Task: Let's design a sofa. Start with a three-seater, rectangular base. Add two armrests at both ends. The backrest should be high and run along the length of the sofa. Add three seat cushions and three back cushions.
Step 486:
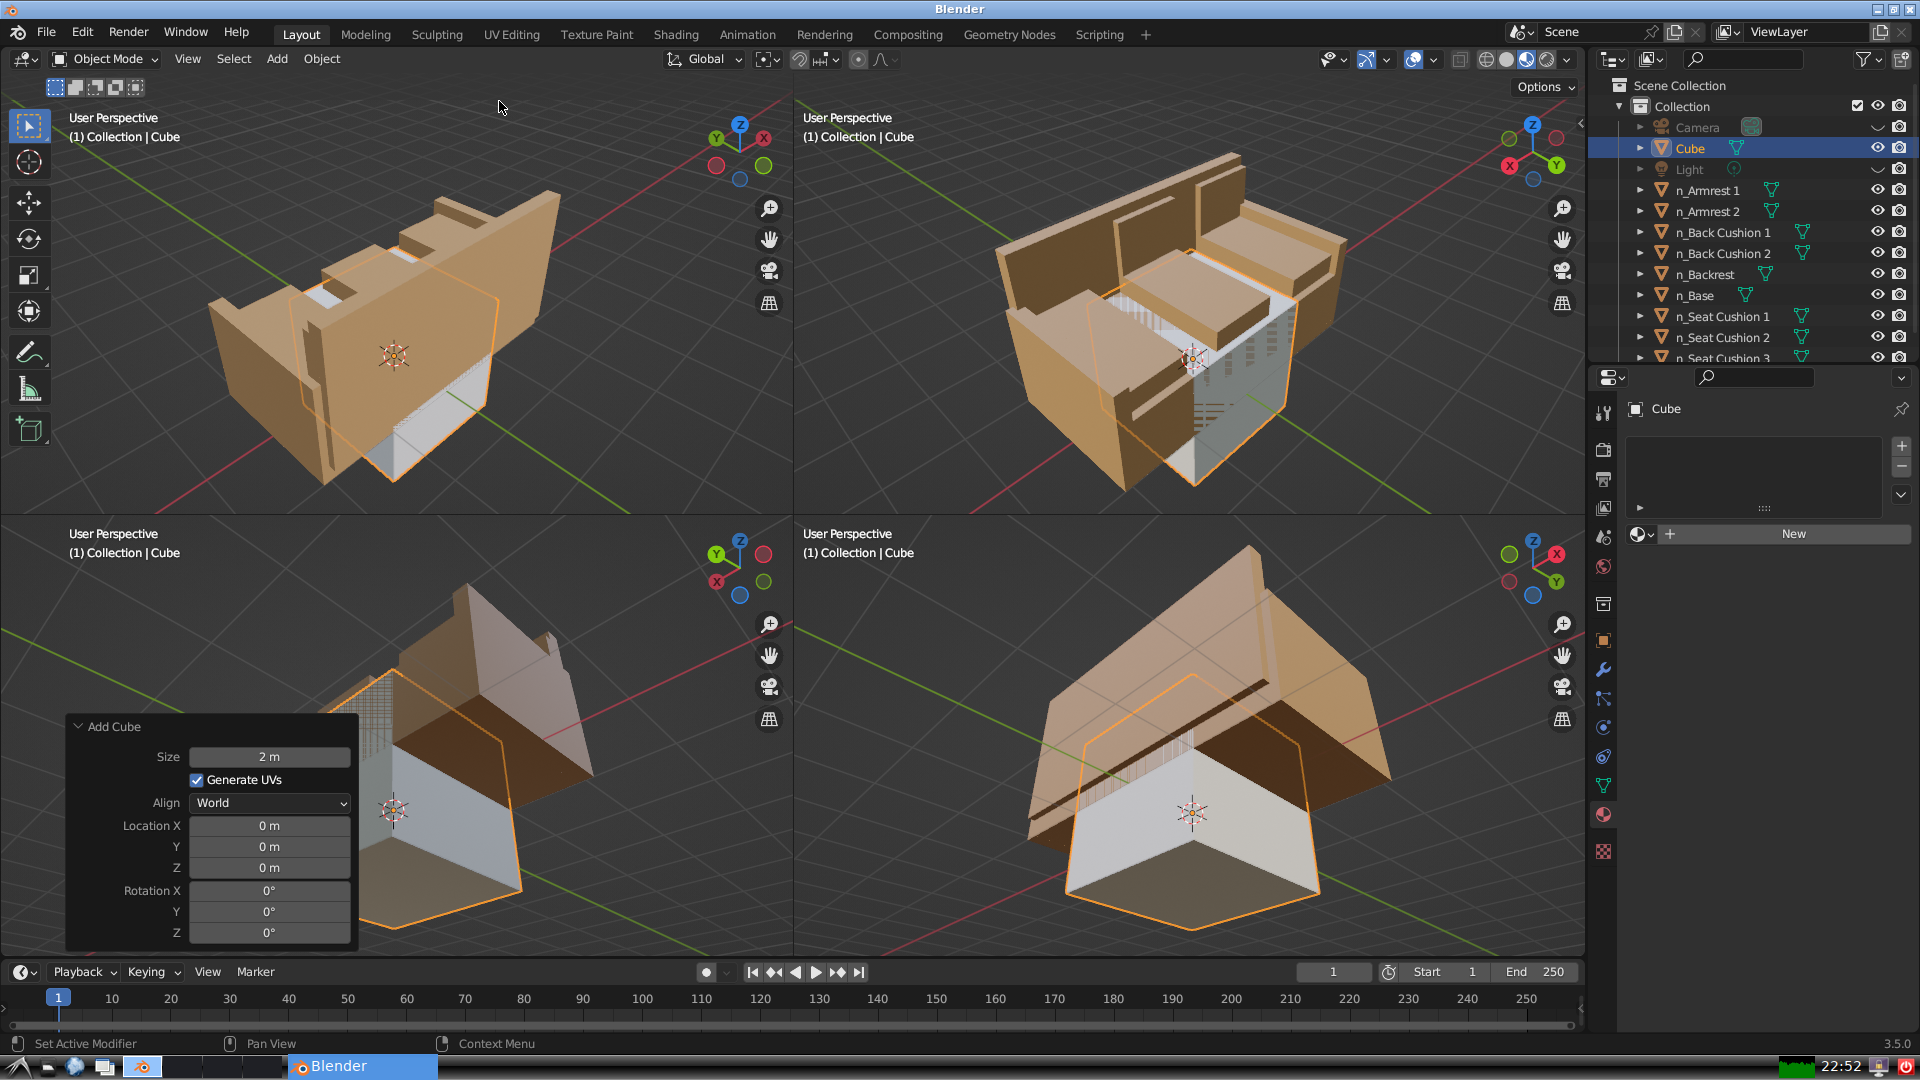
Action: {"mouse_move": [270, 757]}